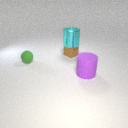
small green rubber sphere in front of small brown rubber cube